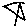
Label: star